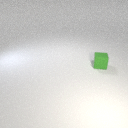
small green rubber cube